Question: I have the following 'masterResult.csv' file:
'''
DATE, DATASET, BUILD Col1 Col2 Col3
5/3/16, Amazon, 1001 1113 344 169
5/3/16, Amazon, 1002 1113 344 169
5/3/16, Amazon, 1005 1113 344 169
5/3/16, Amazon, 1006 1113 344 169
'''
I would like to draw a graph using 'matplotlib'.
My code is:
'''
per_data=genfromtxt('masterResult.csv',delimiter=',',names=True)
for name in per_data.dtype.names[2:]:
plt.plot(per_data['BUILD'], per_data[name], label=name)
'''
But that gave me:
And the x-axis range is not right. How to make it so x-axis range is from 1001 ~ 1006?
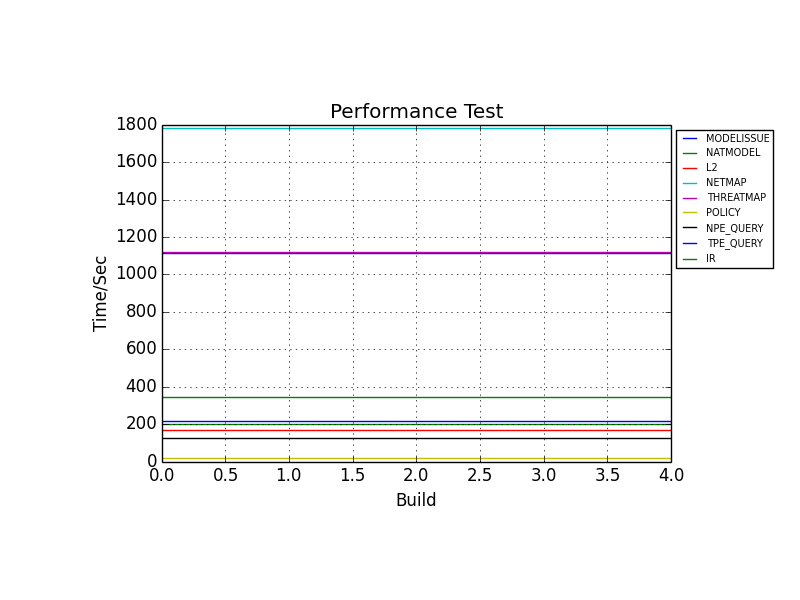
Answer: :
You can use different <URL> to optimize the import:
'''
data = np.genfromtxt('masterResult.csv', skip_header=1, usecols=(2,3,4,5), dtype="i8", autostrip=True)
print data
# [[<PHONE> 344 169]
# [<PHONE> 344 169]
# [<PHONE> 344 169]
# [<PHONE> 344 169]]
'''
:
Finally a simple plot of the data:
'''
draw = plt.plot(data[:,0], data[:,range(1,4)], '--o')
plt.legend(draw, ('Col1', 'Col2', 'Col3'))
plt.xlabel("Build")
plt.show()
'''
<URL>